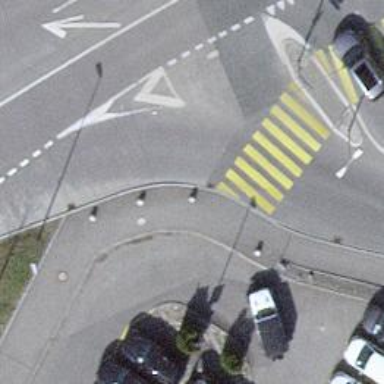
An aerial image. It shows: Marked footway crossing with asphalt surface. There is crossing island present.